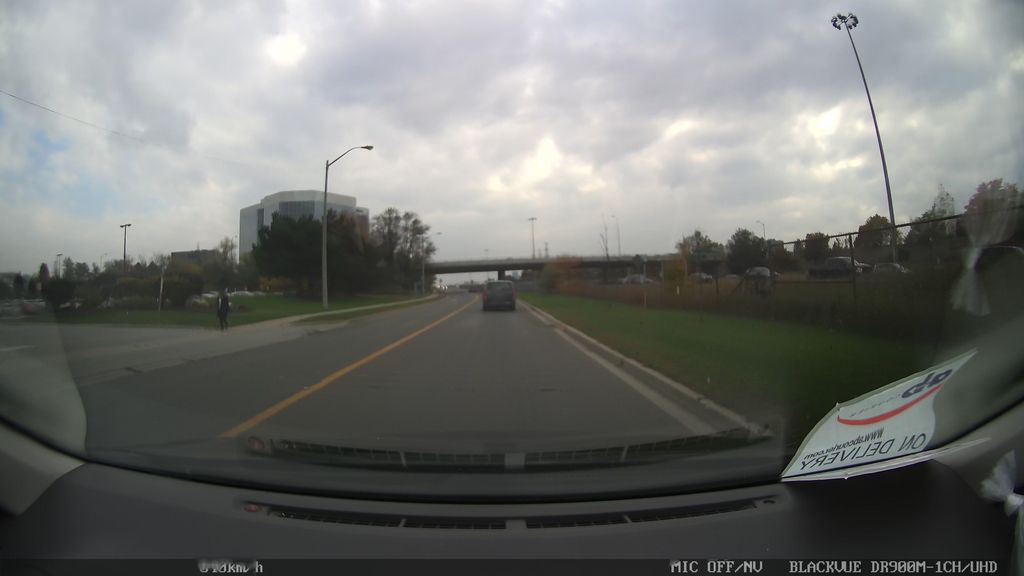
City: toronto